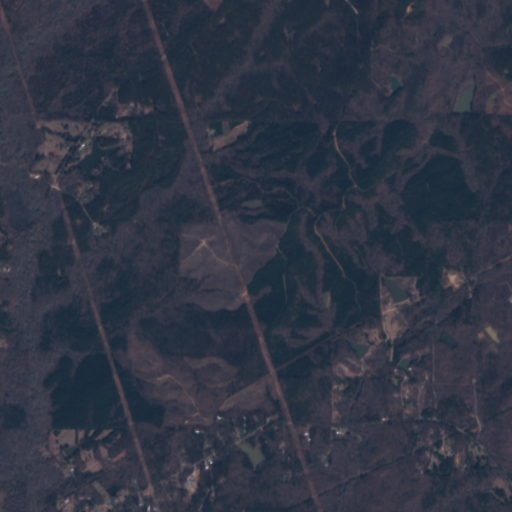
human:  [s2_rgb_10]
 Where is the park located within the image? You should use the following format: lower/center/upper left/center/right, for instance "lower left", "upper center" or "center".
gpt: The park is located in the lower left of the image.
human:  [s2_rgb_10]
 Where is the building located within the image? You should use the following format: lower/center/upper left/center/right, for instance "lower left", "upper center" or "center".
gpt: The building is located in the lower left of the image.
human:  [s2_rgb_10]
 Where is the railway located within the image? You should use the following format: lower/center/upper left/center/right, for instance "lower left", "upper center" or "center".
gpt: The railway is located in the upper of the image.
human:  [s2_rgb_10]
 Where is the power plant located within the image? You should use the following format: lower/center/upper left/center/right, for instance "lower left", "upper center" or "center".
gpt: There is no power plant in the image.